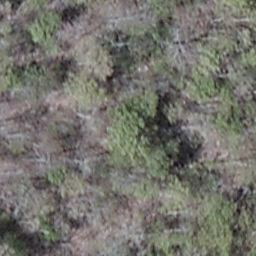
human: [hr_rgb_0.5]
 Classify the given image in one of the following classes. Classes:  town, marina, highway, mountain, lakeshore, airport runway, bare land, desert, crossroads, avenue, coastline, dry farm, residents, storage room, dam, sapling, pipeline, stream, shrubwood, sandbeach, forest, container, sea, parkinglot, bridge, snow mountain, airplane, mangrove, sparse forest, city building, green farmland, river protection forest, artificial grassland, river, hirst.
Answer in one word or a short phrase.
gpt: shrubwood